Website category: university
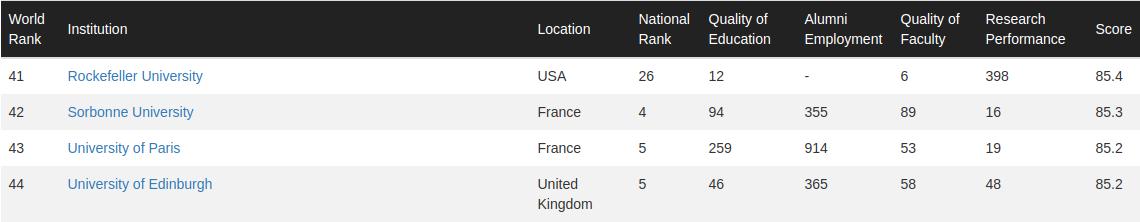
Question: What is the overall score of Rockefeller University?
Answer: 85.4

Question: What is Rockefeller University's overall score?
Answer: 85.4

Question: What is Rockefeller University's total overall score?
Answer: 85.4

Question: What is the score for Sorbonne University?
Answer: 85.3

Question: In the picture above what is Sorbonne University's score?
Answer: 85.3

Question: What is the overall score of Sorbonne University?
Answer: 85.3

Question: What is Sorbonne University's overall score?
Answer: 85.3

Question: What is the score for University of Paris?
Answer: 85.2

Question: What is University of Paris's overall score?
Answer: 85.2

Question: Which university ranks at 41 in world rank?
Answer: Rockefeller University

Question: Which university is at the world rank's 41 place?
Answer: Rockefeller University

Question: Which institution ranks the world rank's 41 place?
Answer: Rockefeller University

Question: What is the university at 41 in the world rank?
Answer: Rockefeller University

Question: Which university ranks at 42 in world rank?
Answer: Sorbonne University

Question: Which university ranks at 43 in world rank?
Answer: University of Paris

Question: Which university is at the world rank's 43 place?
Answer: University of Paris

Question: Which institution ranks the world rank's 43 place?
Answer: University of Paris

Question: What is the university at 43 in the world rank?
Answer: University of Paris

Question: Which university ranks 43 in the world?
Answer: University of Paris

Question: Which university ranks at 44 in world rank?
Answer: University of Edinburgh

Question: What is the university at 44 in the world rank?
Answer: University of Edinburgh

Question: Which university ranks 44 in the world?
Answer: University of Edinburgh

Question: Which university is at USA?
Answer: Rockefeller University

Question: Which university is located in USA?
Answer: Rockefeller University

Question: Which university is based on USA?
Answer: Rockefeller University

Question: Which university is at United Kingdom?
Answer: University of Edinburgh

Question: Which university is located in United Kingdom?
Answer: University of Edinburgh

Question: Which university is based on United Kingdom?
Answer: University of Edinburgh

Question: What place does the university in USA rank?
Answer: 41

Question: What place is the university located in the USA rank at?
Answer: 41

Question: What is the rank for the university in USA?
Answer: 41

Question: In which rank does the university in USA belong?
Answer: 41

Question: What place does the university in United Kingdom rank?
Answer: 44

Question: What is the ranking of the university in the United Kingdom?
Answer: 44

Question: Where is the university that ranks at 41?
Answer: USA

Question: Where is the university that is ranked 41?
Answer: USA

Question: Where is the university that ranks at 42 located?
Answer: France

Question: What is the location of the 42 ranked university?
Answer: France

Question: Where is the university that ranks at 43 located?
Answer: France

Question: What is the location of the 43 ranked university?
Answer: France

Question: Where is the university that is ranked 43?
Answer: France

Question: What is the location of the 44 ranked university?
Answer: United Kingdom

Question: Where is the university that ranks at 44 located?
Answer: United Kingdom

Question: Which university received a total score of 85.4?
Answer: Rockefeller University

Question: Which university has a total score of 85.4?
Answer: Rockefeller University

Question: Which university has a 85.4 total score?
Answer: Rockefeller University

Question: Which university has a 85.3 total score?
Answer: Sorbonne University

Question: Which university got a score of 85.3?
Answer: Sorbonne University